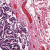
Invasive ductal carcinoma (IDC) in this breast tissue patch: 0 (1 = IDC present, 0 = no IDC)